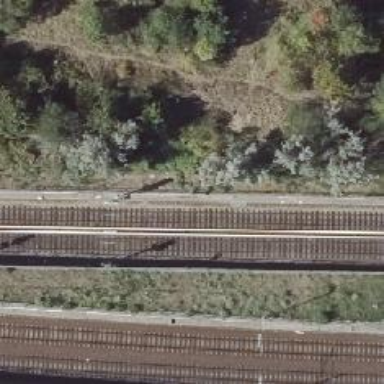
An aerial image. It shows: Railway signal.